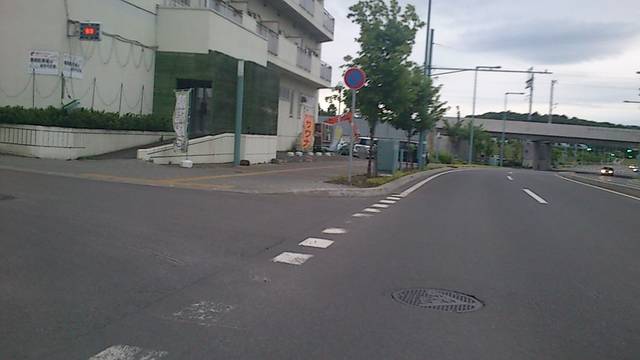
Region: Japan
Coordinates: 43.761, 142.371